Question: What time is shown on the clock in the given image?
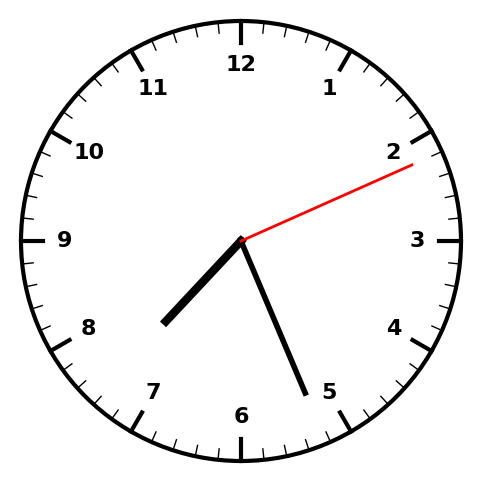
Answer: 07:26:11